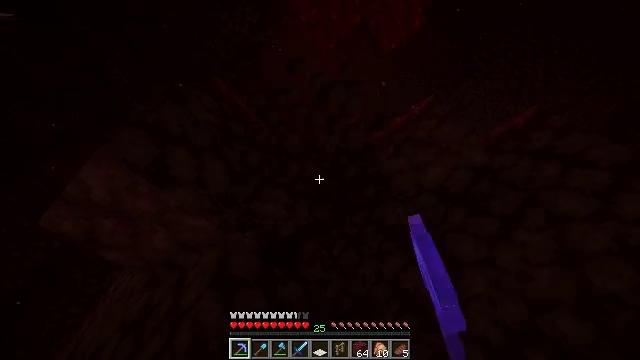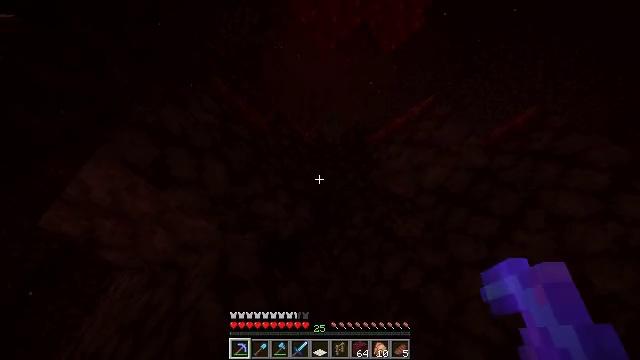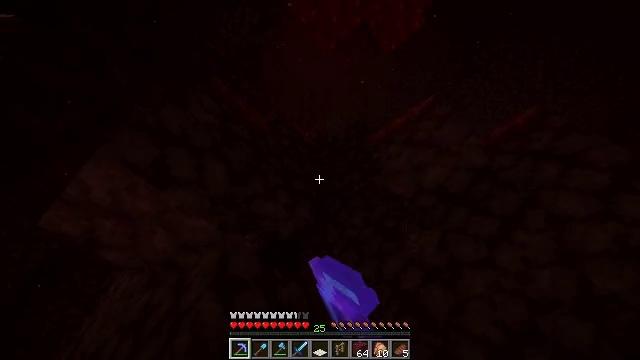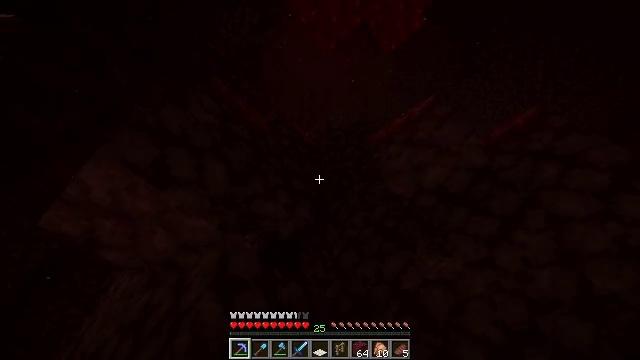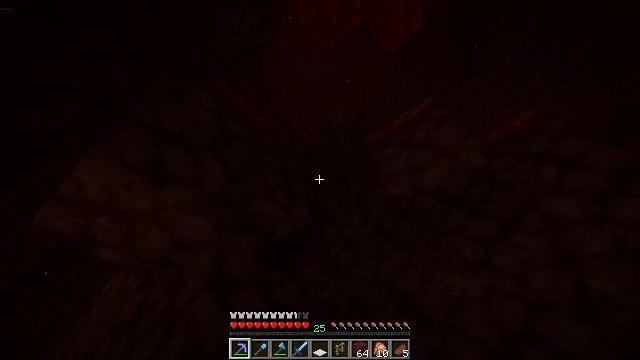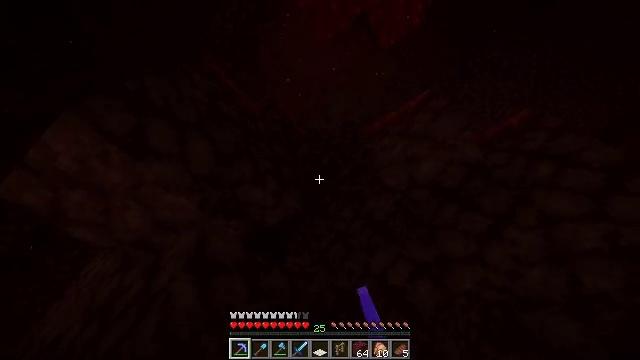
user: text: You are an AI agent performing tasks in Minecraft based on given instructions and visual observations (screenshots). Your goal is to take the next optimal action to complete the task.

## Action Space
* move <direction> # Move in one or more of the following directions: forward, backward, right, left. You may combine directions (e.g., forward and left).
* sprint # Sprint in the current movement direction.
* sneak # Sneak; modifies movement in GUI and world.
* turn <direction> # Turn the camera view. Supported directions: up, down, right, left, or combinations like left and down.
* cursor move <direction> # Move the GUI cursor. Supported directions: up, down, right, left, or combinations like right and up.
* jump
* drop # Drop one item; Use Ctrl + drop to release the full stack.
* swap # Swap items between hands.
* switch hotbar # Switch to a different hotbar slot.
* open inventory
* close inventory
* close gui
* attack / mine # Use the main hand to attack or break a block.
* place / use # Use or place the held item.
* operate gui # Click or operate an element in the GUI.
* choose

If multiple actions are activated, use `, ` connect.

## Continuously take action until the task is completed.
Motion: motion action
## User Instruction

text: Break crimson nylium for resources.
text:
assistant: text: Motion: attack / mine
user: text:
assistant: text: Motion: attack / mine
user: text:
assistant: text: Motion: attack / mine
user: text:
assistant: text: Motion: move forward, attack / mine
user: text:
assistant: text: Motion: move forward, turn right, attack / mine
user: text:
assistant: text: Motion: attack / mine